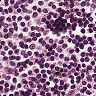
Metastatic tissue present: no